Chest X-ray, PA view. Patient: 44 years old, sex F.
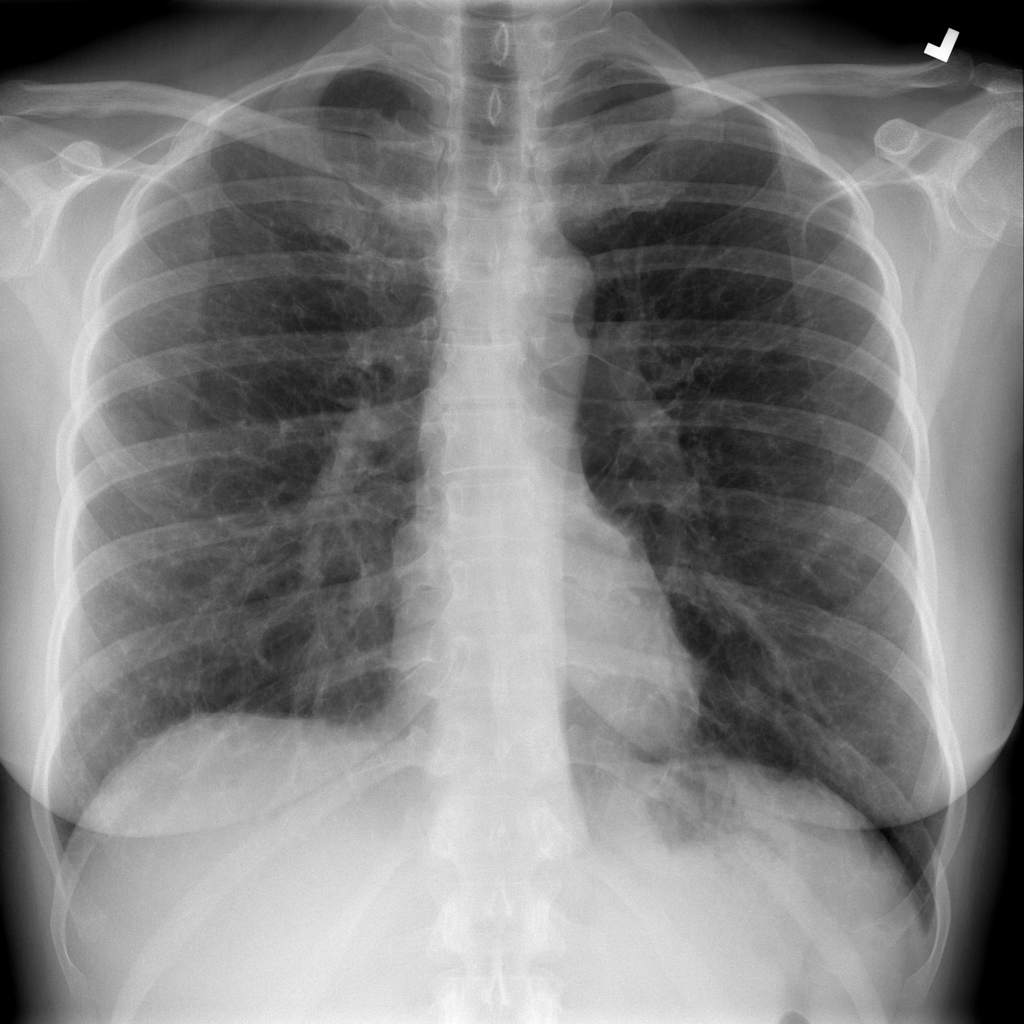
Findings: No Finding